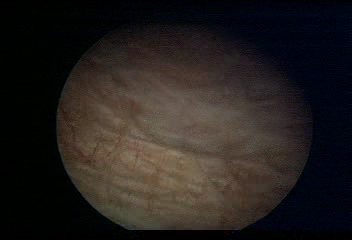
Modality: WLC
Class: Normal mucosa
Bladder cancer association: No